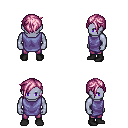
a pixel art fantasy rpg character, male body template, dark elf, purple skin, chain tabard jacket, magenta pants, pink pixie cut hairstyle, black shoes, four views (front, back, left, right), 2x2 character sprite sheet, small pixel art, hard edges, no anti-aliasing